Field crop: tomato
Growth stage: 1
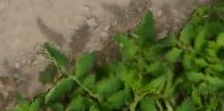
Species: tomato